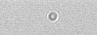
Label: camera_spot